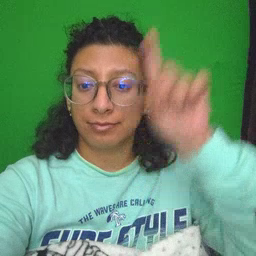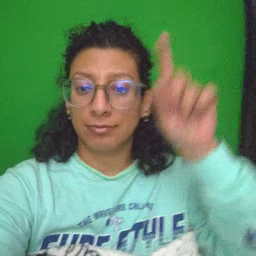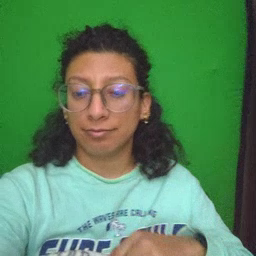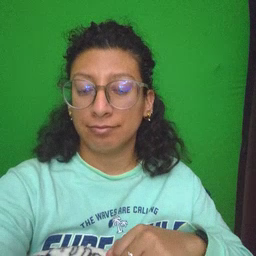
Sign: up